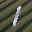
Label: 1